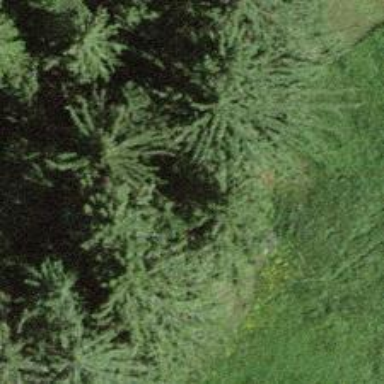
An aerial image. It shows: Forest area dominated by needle-leaved trees.